Question: I am using VS2013 and I am creating a really simple application in MVC.
I have to create a report, so I thought to use the reports included in VS2013.
I would like to use the classes of my model to create the report. But for a strange I do not see those classes.
At the start I could attach my report just to the database, so I looked for a solution on internet. I have found this:
<URL>
Unfortunatelly, this do not solve my problem... Now, I can see some namespaces in choosing the datasource, but I do not see my Model.
Following a class of my model:
'''
namespace Export.Microsoft.Reports.Models
{
public class OrderModel
{
public Company Sender { get; set; }
public Company Receiver { get; set; }
public Company Other { get; set; }
...
}
}
'''
And following is what I see when I try to select a class of my model:

How can I solve? Thanx
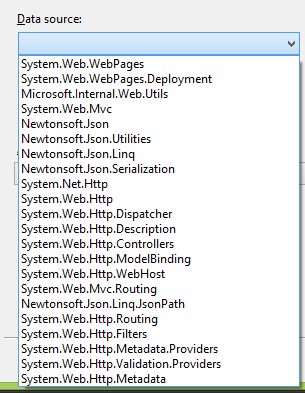
Answer: Resolved, In my model I need to write some code to retrieve data.
For example:
'''
namespace Export.Microsoft.Reports.Models
{
public class OrderModel
{
public Company Sender { get; set; }
public Company Receiver { get; set; }
public Company Other { get; set; }
...
public OrderModel GetAllOrders()
{
...
}
}
}
'''
Only in this way, the model appear in the list and I can select it.